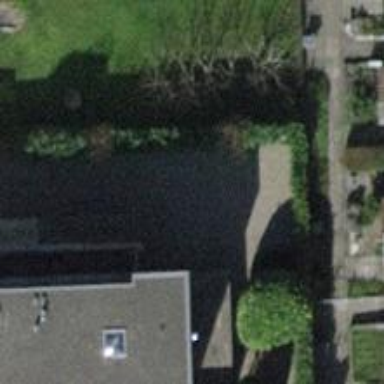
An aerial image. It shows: Garden with Populus trees. The broadleaved deciduous trees are thriving in the garden.